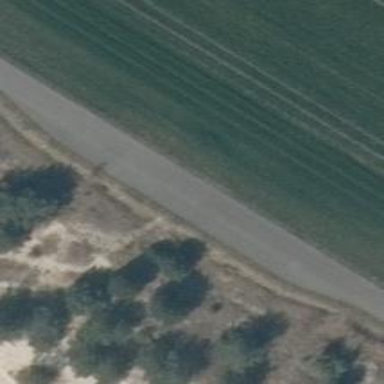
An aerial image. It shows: Passing place on the road.